Question: I am using Android PagerSlidingTabStrip of astuetz.
<URL>
My problem is that:
I don't know how to remove the shadow between the tab strip and the action bar.
I had already removed any shadow of overlay from the action bar to the layout.
Here is an image to express my problem:

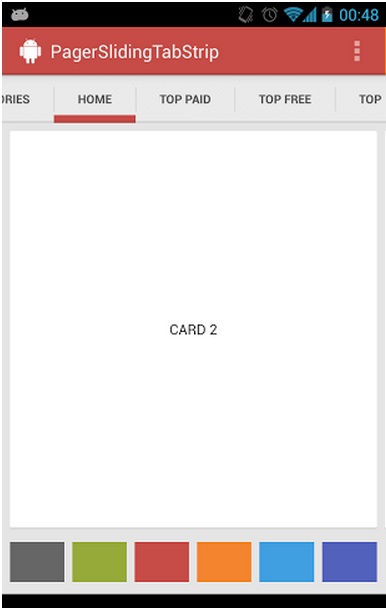
Answer: I found the solution.
I need to use Toolbar and not ActionBar.